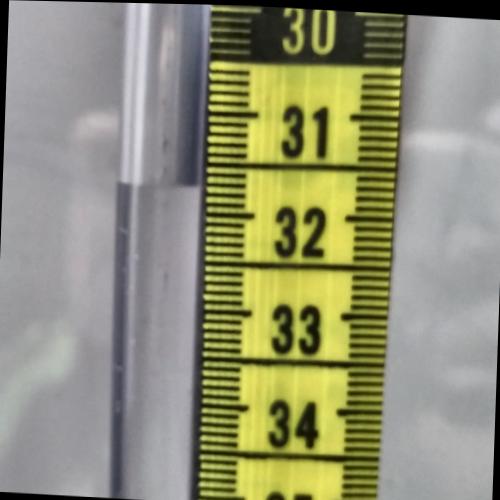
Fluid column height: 31.7 cm